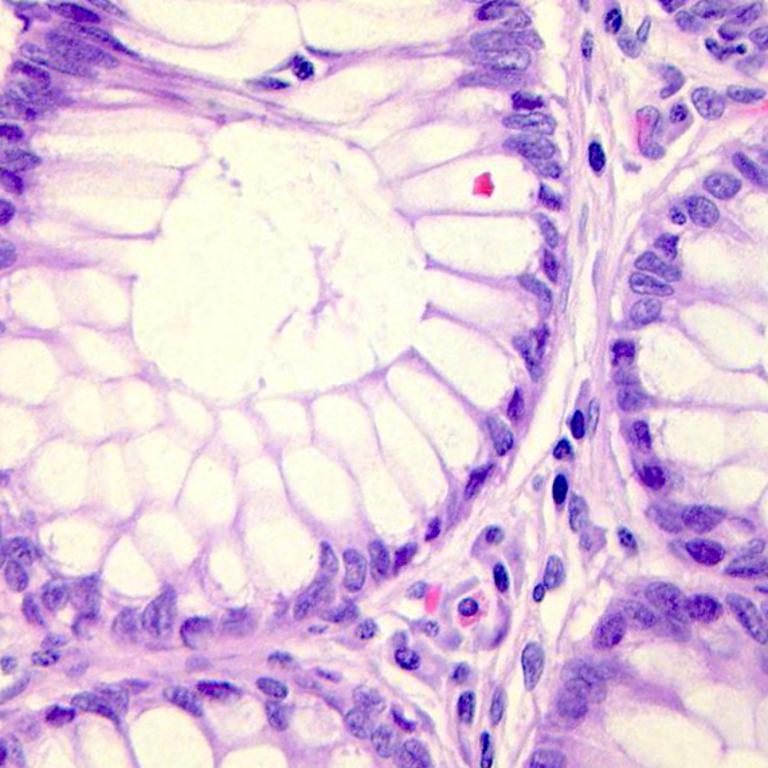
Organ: colon
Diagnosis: benign